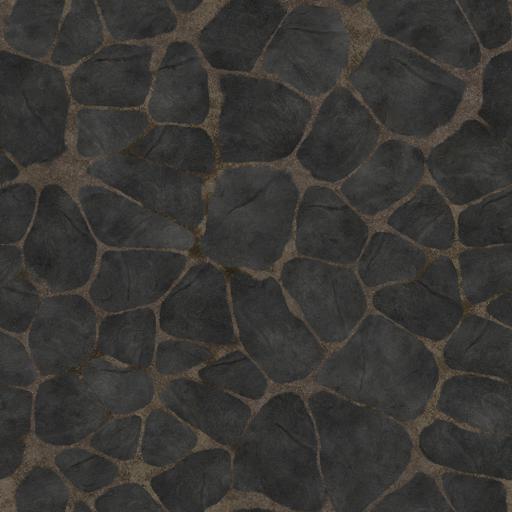
Tags: black dark old random tiled tiles